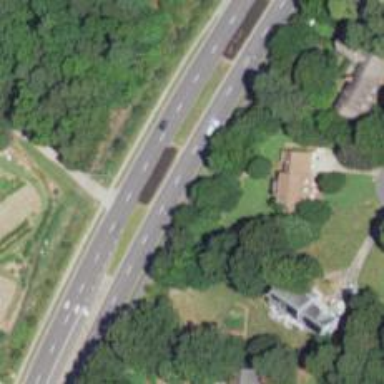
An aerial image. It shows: Asphalt cycleway.